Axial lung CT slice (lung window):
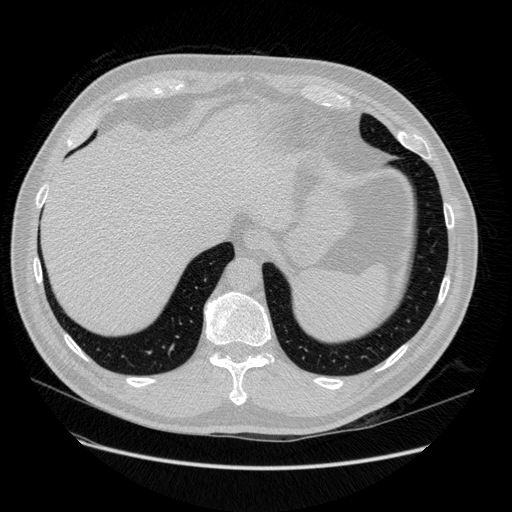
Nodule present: no